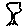
Label: tree